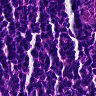
Metastatic tissue present: no